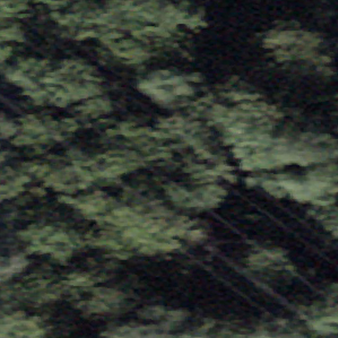
Label: other